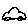
Label: car